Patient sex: M
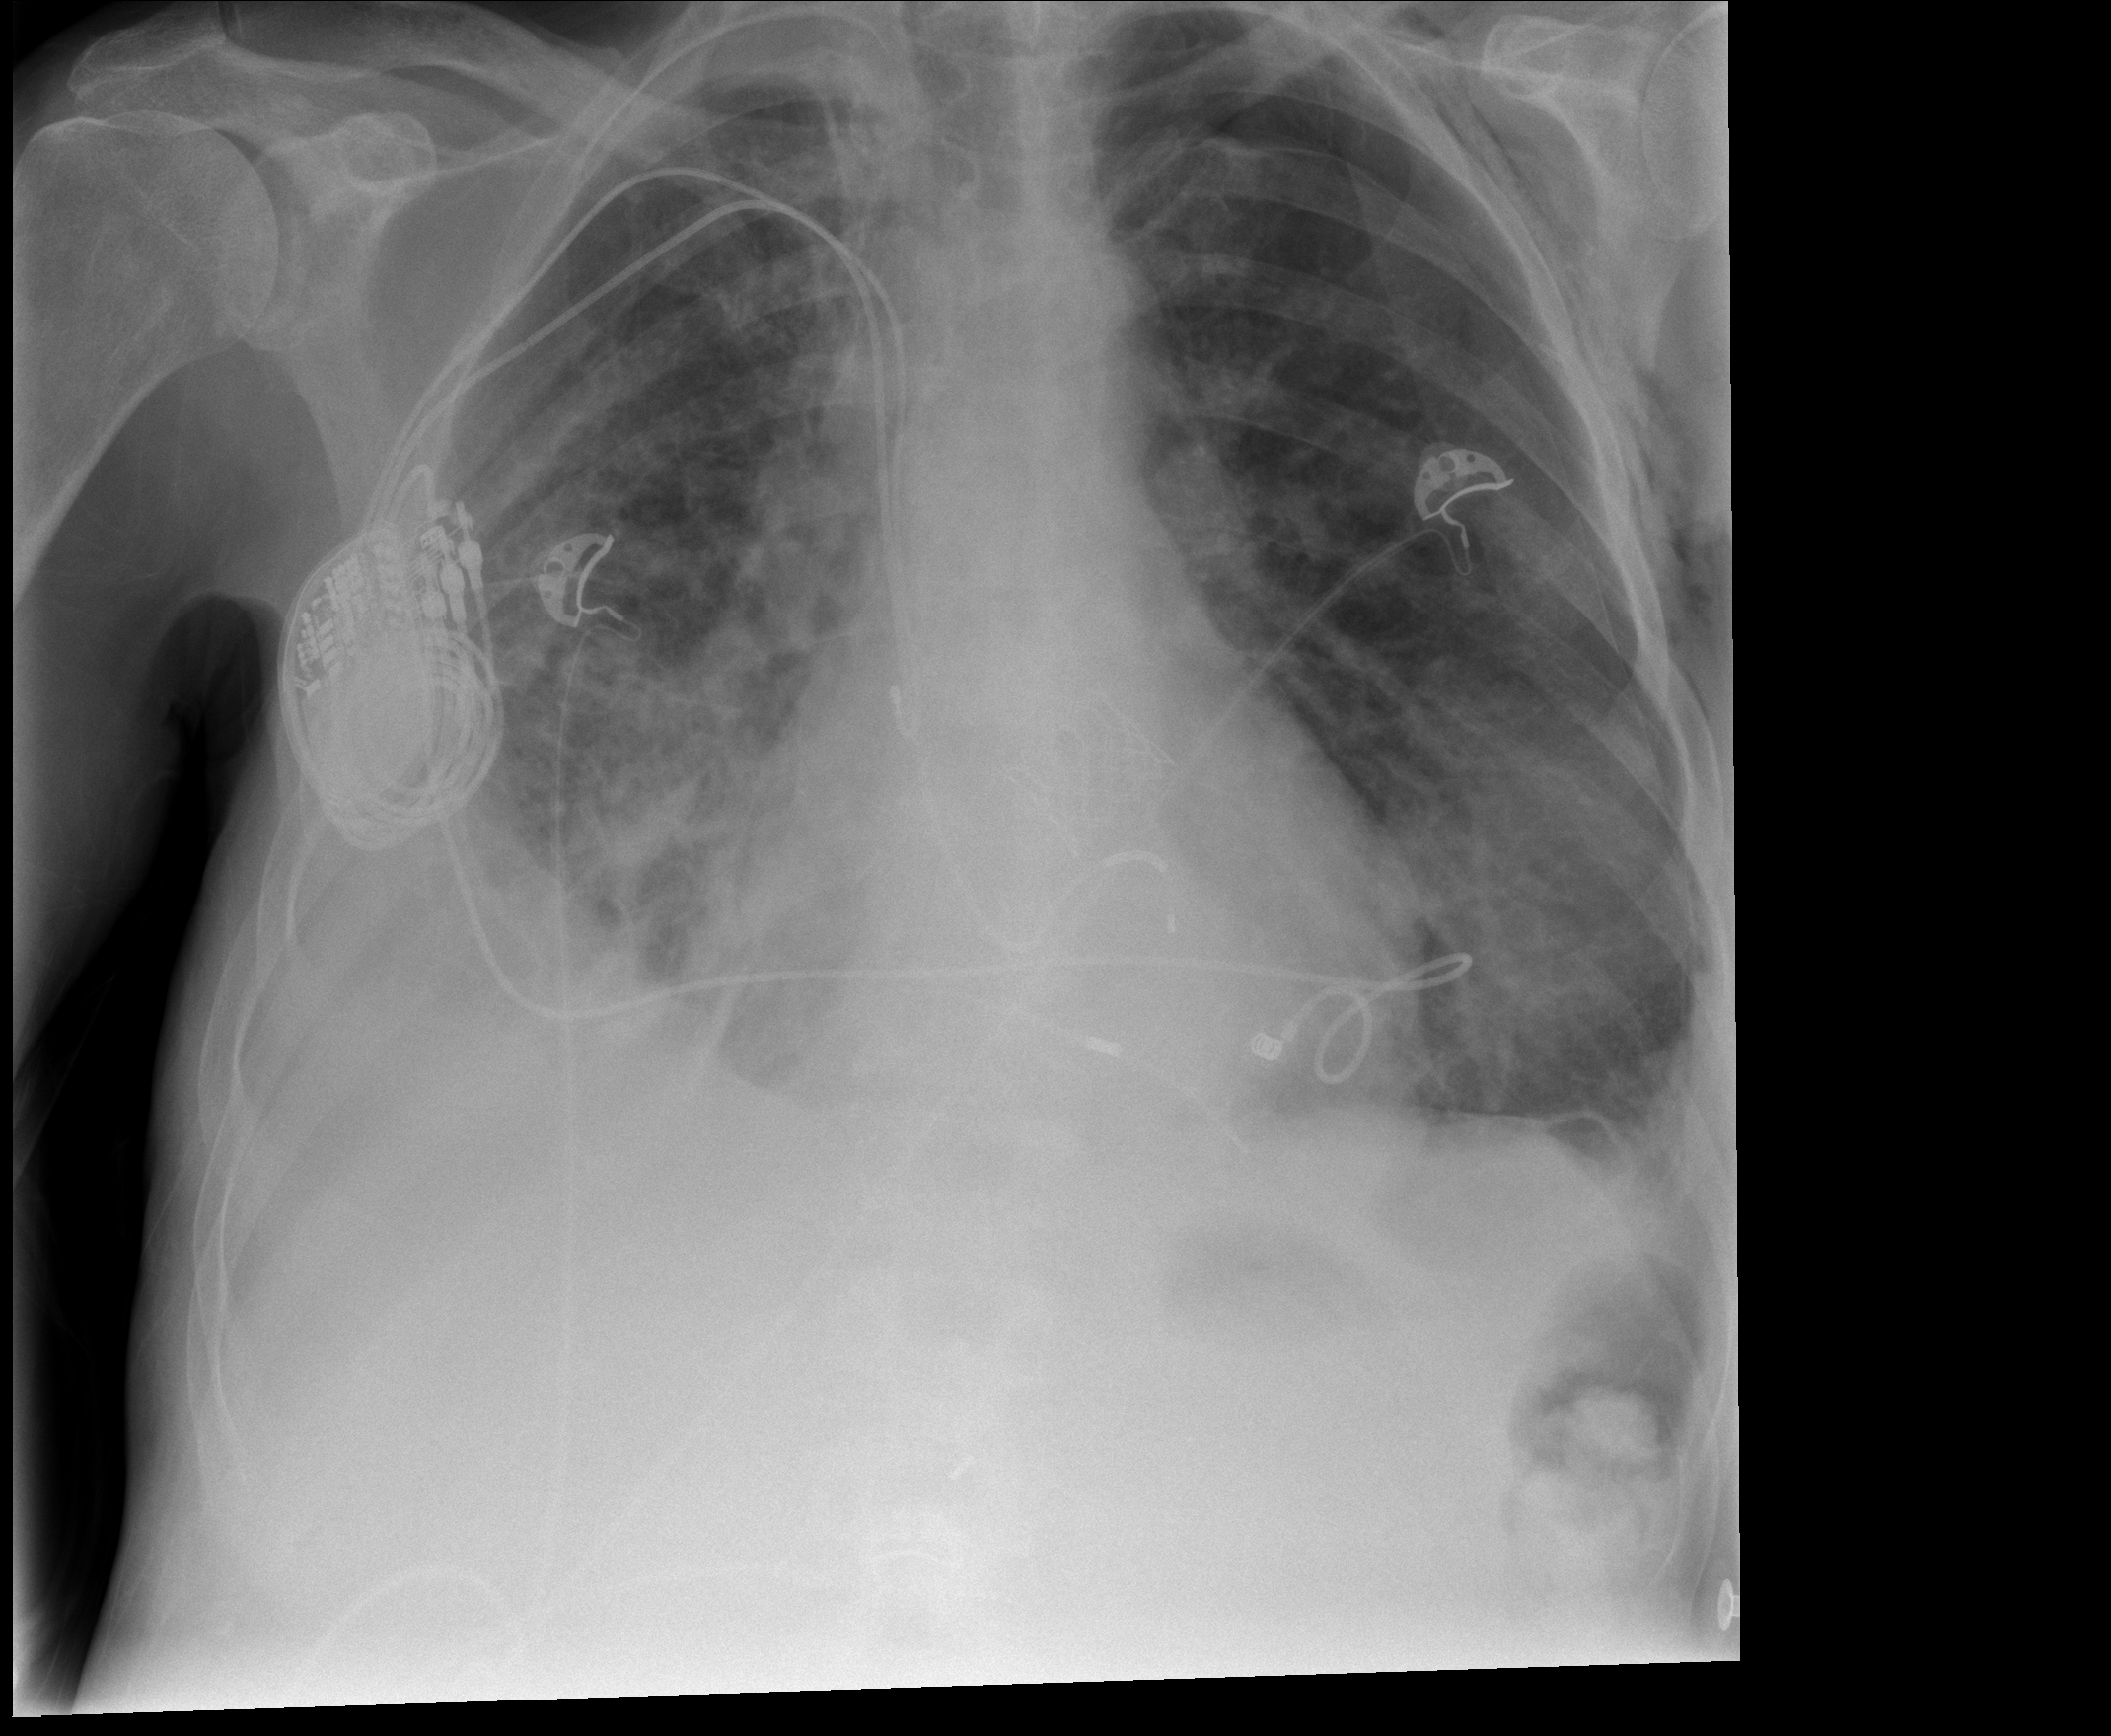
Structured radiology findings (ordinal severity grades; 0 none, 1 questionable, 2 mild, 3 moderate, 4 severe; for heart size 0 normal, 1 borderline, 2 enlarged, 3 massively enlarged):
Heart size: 0
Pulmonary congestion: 2
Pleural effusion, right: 3
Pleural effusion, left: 1
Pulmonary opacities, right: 2
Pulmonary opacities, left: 2
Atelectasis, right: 3
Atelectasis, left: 2